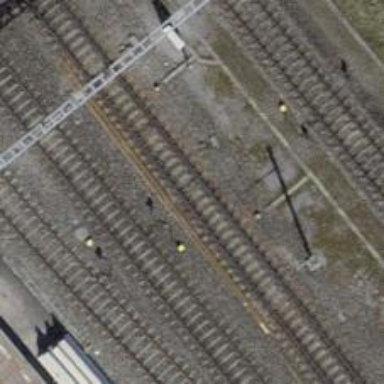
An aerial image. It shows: Railway track with contact line for electrification.